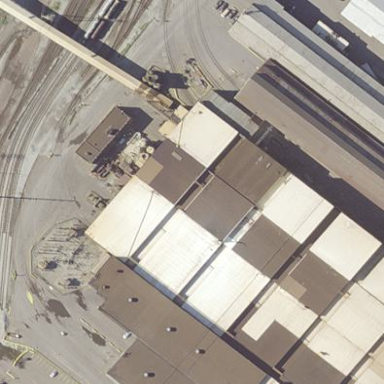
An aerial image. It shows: Industrial factory building.